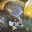
Label: 3